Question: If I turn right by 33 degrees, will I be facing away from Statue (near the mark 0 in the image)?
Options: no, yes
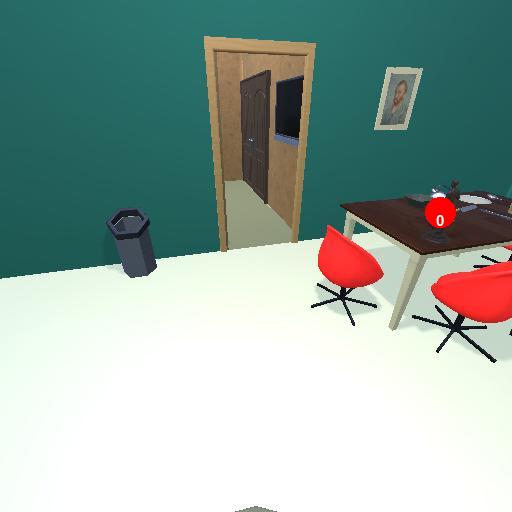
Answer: no